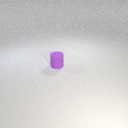
small purple rubber cylinder